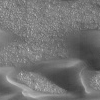
Atmospheric dust classification: not_dusty